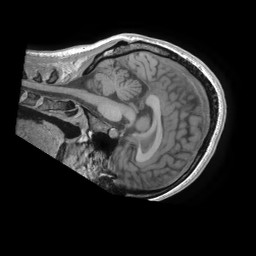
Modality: T1w
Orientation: sagittal
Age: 21
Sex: female
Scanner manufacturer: ge
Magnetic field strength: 3 T
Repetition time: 0.007248 s
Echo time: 0.002792 s